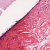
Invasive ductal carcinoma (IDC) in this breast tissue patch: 0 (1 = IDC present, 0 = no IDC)